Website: walmart
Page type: account-selection
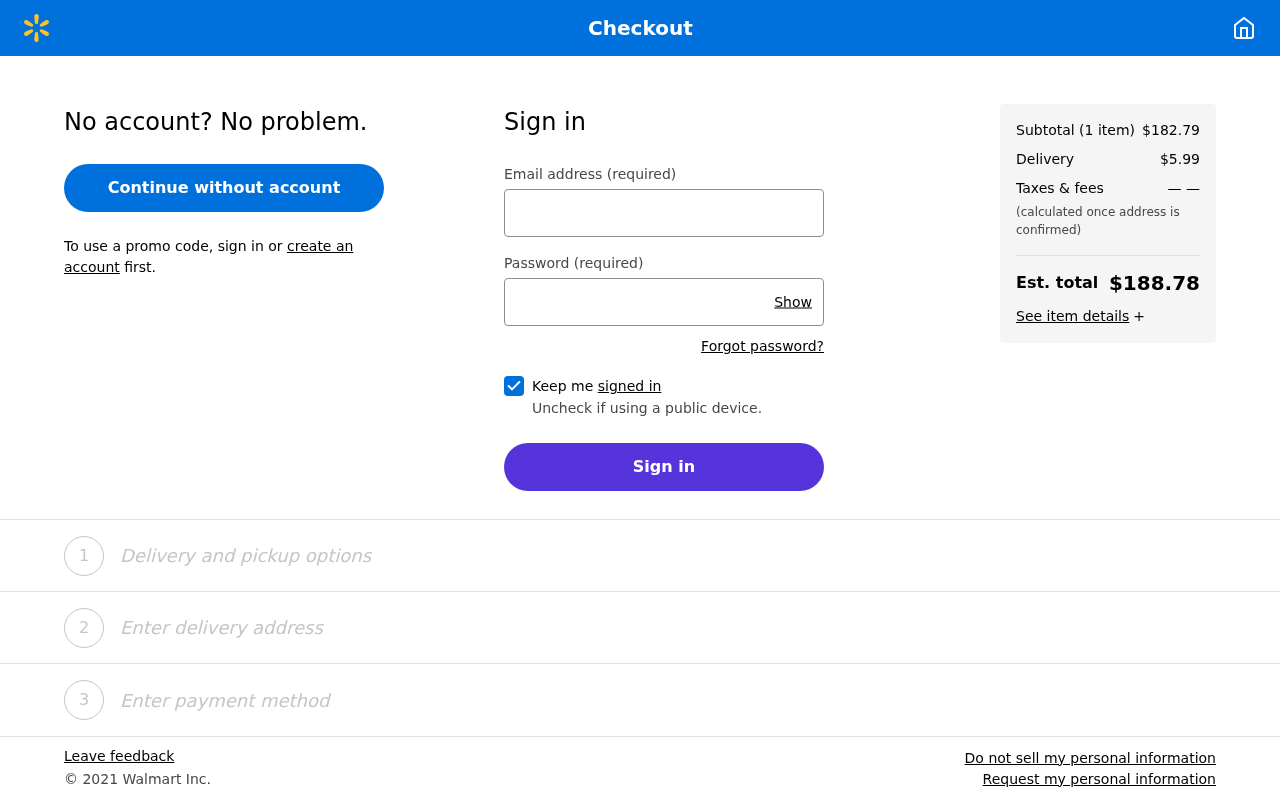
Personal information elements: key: PII_EMAIL
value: arthur_fleming@yahoo.com
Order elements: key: ORDER_NUM_ITEMS
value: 1
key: ORDER_SUBTOTAL
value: $182.79
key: ORDER_SHIPPING_COST
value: $5.99
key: ORDER_TOTAL
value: $188.78